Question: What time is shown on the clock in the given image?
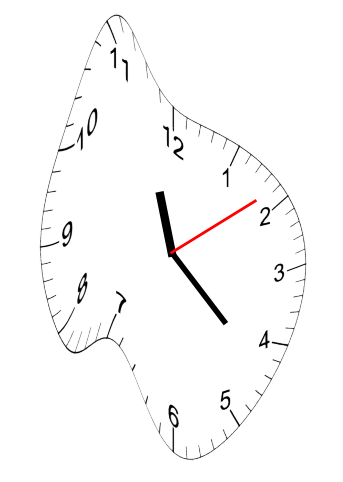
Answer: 11:22:09